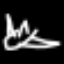
Label: airplane